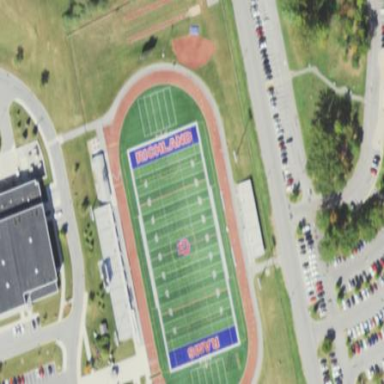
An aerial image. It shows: American football pitch with artificial turf surface for leisure land.